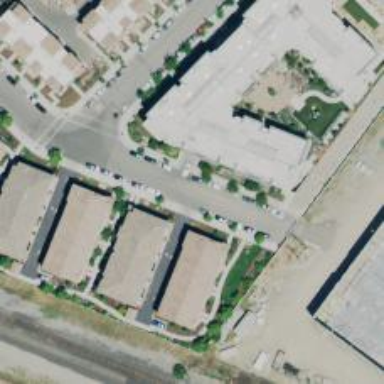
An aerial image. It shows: Alleyway designated as service road.